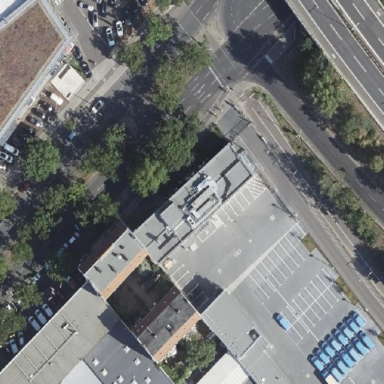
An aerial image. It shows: Building with flat roof.